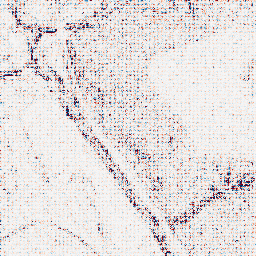
Category: wavelet
Decomposition family: wavelet_reverse_biorthogonal
Decomposition parameters: wavelet: rbio3.5
level: 1
Upsampling method: sinc_blackman
Upsampling parameters: scale: 4
kernel_size: 4
Upsampling scale: 4